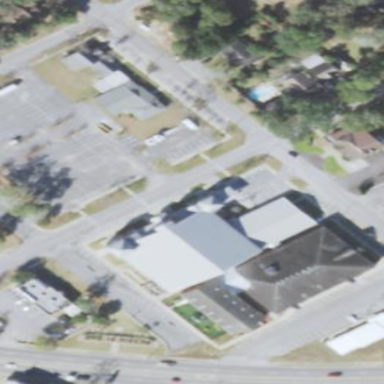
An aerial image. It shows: Building serving as place of worship.